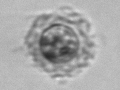
Label: Emiliania_huxleyi